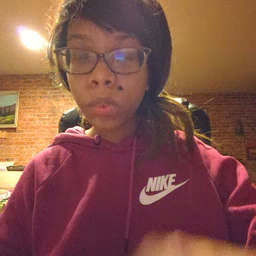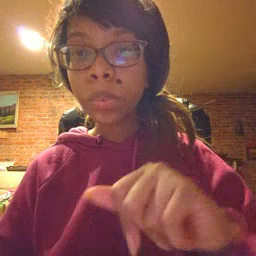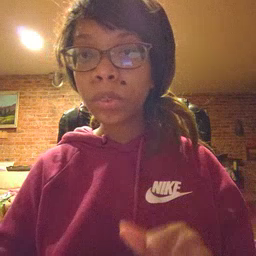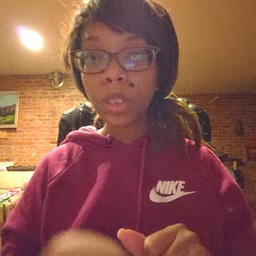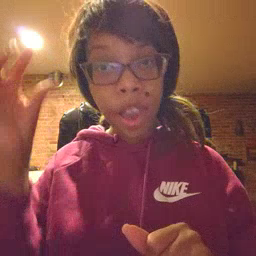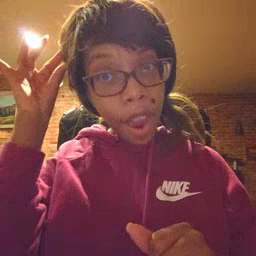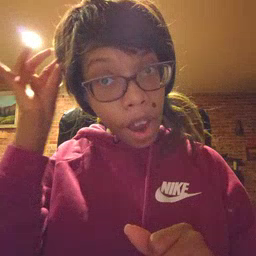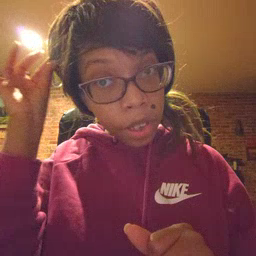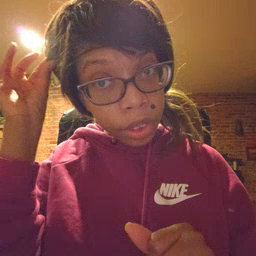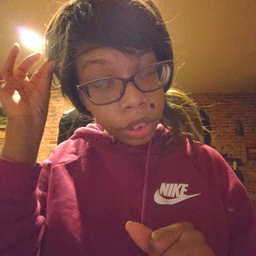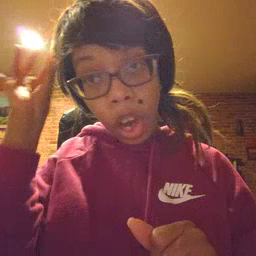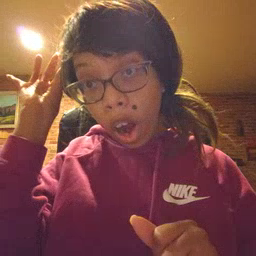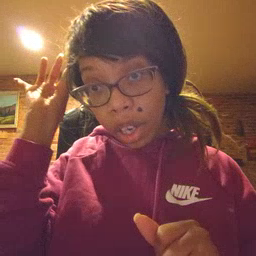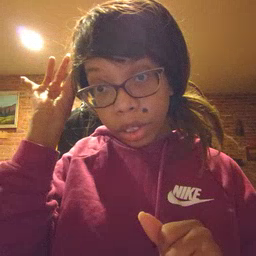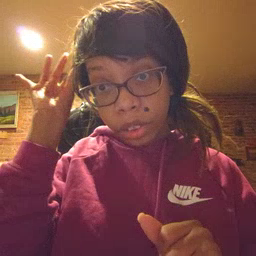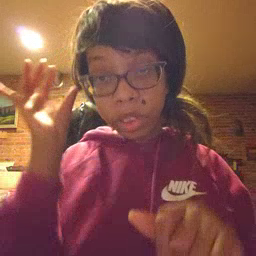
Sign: hair